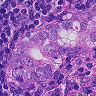
Metastatic tissue present: yes